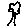
Label: tree